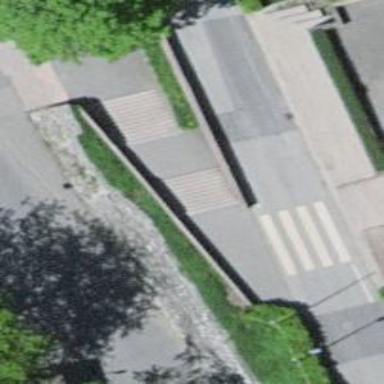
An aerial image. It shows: Set of steps with surface made of concrete plates.